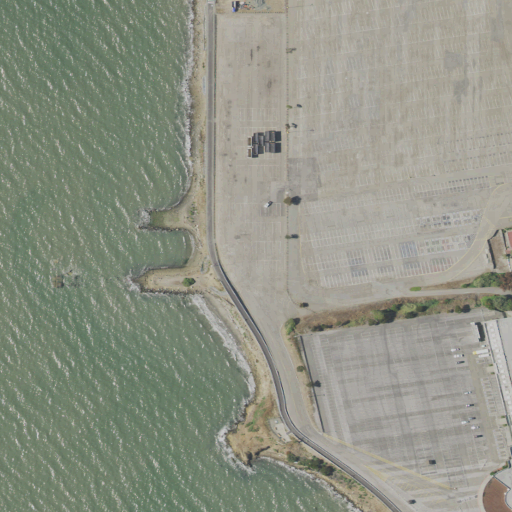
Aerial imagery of cape in California named Fleming Point containing high intensity development, open water, medium intensity development, barren land, and low intensity development